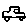
Label: car